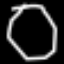
Label: octagon